Question: So I've found this answer - <URL> but have no idea on how to put it on the left side. I've searched for it already but with no luck.
This is what I'm trying to achieve:

And I've found this one also - <URL>. How can I make it work on the opposite side? I mean the arrow needs to be on the left side. And is it possible to do this with one 'div'?
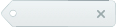
Answer:
<URL>
Only this HTML:
'''
<span class="pricetag"></span>
'''
And this CSS:
'''
.pricetag{
white-space:nowrap;
position:relative;
margin:0 5px 0 10px;
displaY:inline-block;
height:25px;
border-radius: 0 5px 5px 0;
padding: 0 25px 0 15px;
background:#E8EDF0;
border: 0 solid #C7D2D4;
border-top-width:1px;
border-bottom-width:1px;
color:#999;
line-height:23px;
}
.pricetag:after{
position:absolute;
right:0;
margin:1px 7px;
font-weight:bold;
font-size:19px;
content:"D7";
}
.pricetag:before{
position:absolute;
content:"CF";
color:white;
text-shadow: 0 0 1px #333;
font-size:11px;
line-height:0px;
text-indent:12px;
left:-15px;
width: 1px;
height:0px;
border-right:14px solid #E8EDF0;
border-top: 13px solid transparent;
border-bottom: 13px solid transparent;
}
'''
which basically follows this principles: <URL>
---
## If you want to add borders all around:

<URL>
'''
.pricetag{
white-space:nowrap;
position:relative;
margin:0 5px 0 10px;
displaY:inline-block;
height:25px;
border-radius: 0 5px 5px 0;
padding: 0 25px 0 15px;
background:#E8EDF0;
border: 1px solid #C7D2D4;
color:#999;
line-height:23px;
}
.pricetag:after{
position:absolute;
right:0;
margin:1px 7px;
font-weight:bold;
font-size:19px;
content:"D7";
}
.pricetag:before{
position:absolute;
background:#E8EDF0;
content:"CF";
color:white;
text-shadow: 0 0 1px #aaa;
font-size:12px;
line-height:13px;
text-indent:6px;
top:3px;
left:-10px;
width: 18px;
height: 18px;
transform: rotate(45deg);
border-left:1px solid #C7D2D4;
border-bottom:1px solid #C7D2D4;
}
'''